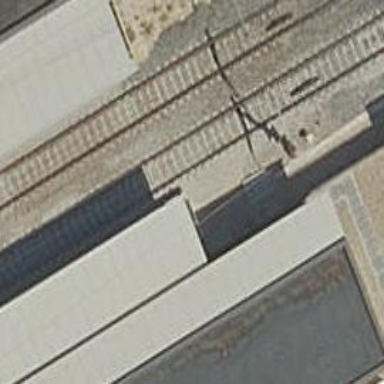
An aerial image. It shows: Bridge over railway with electrified contact lines.